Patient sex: M
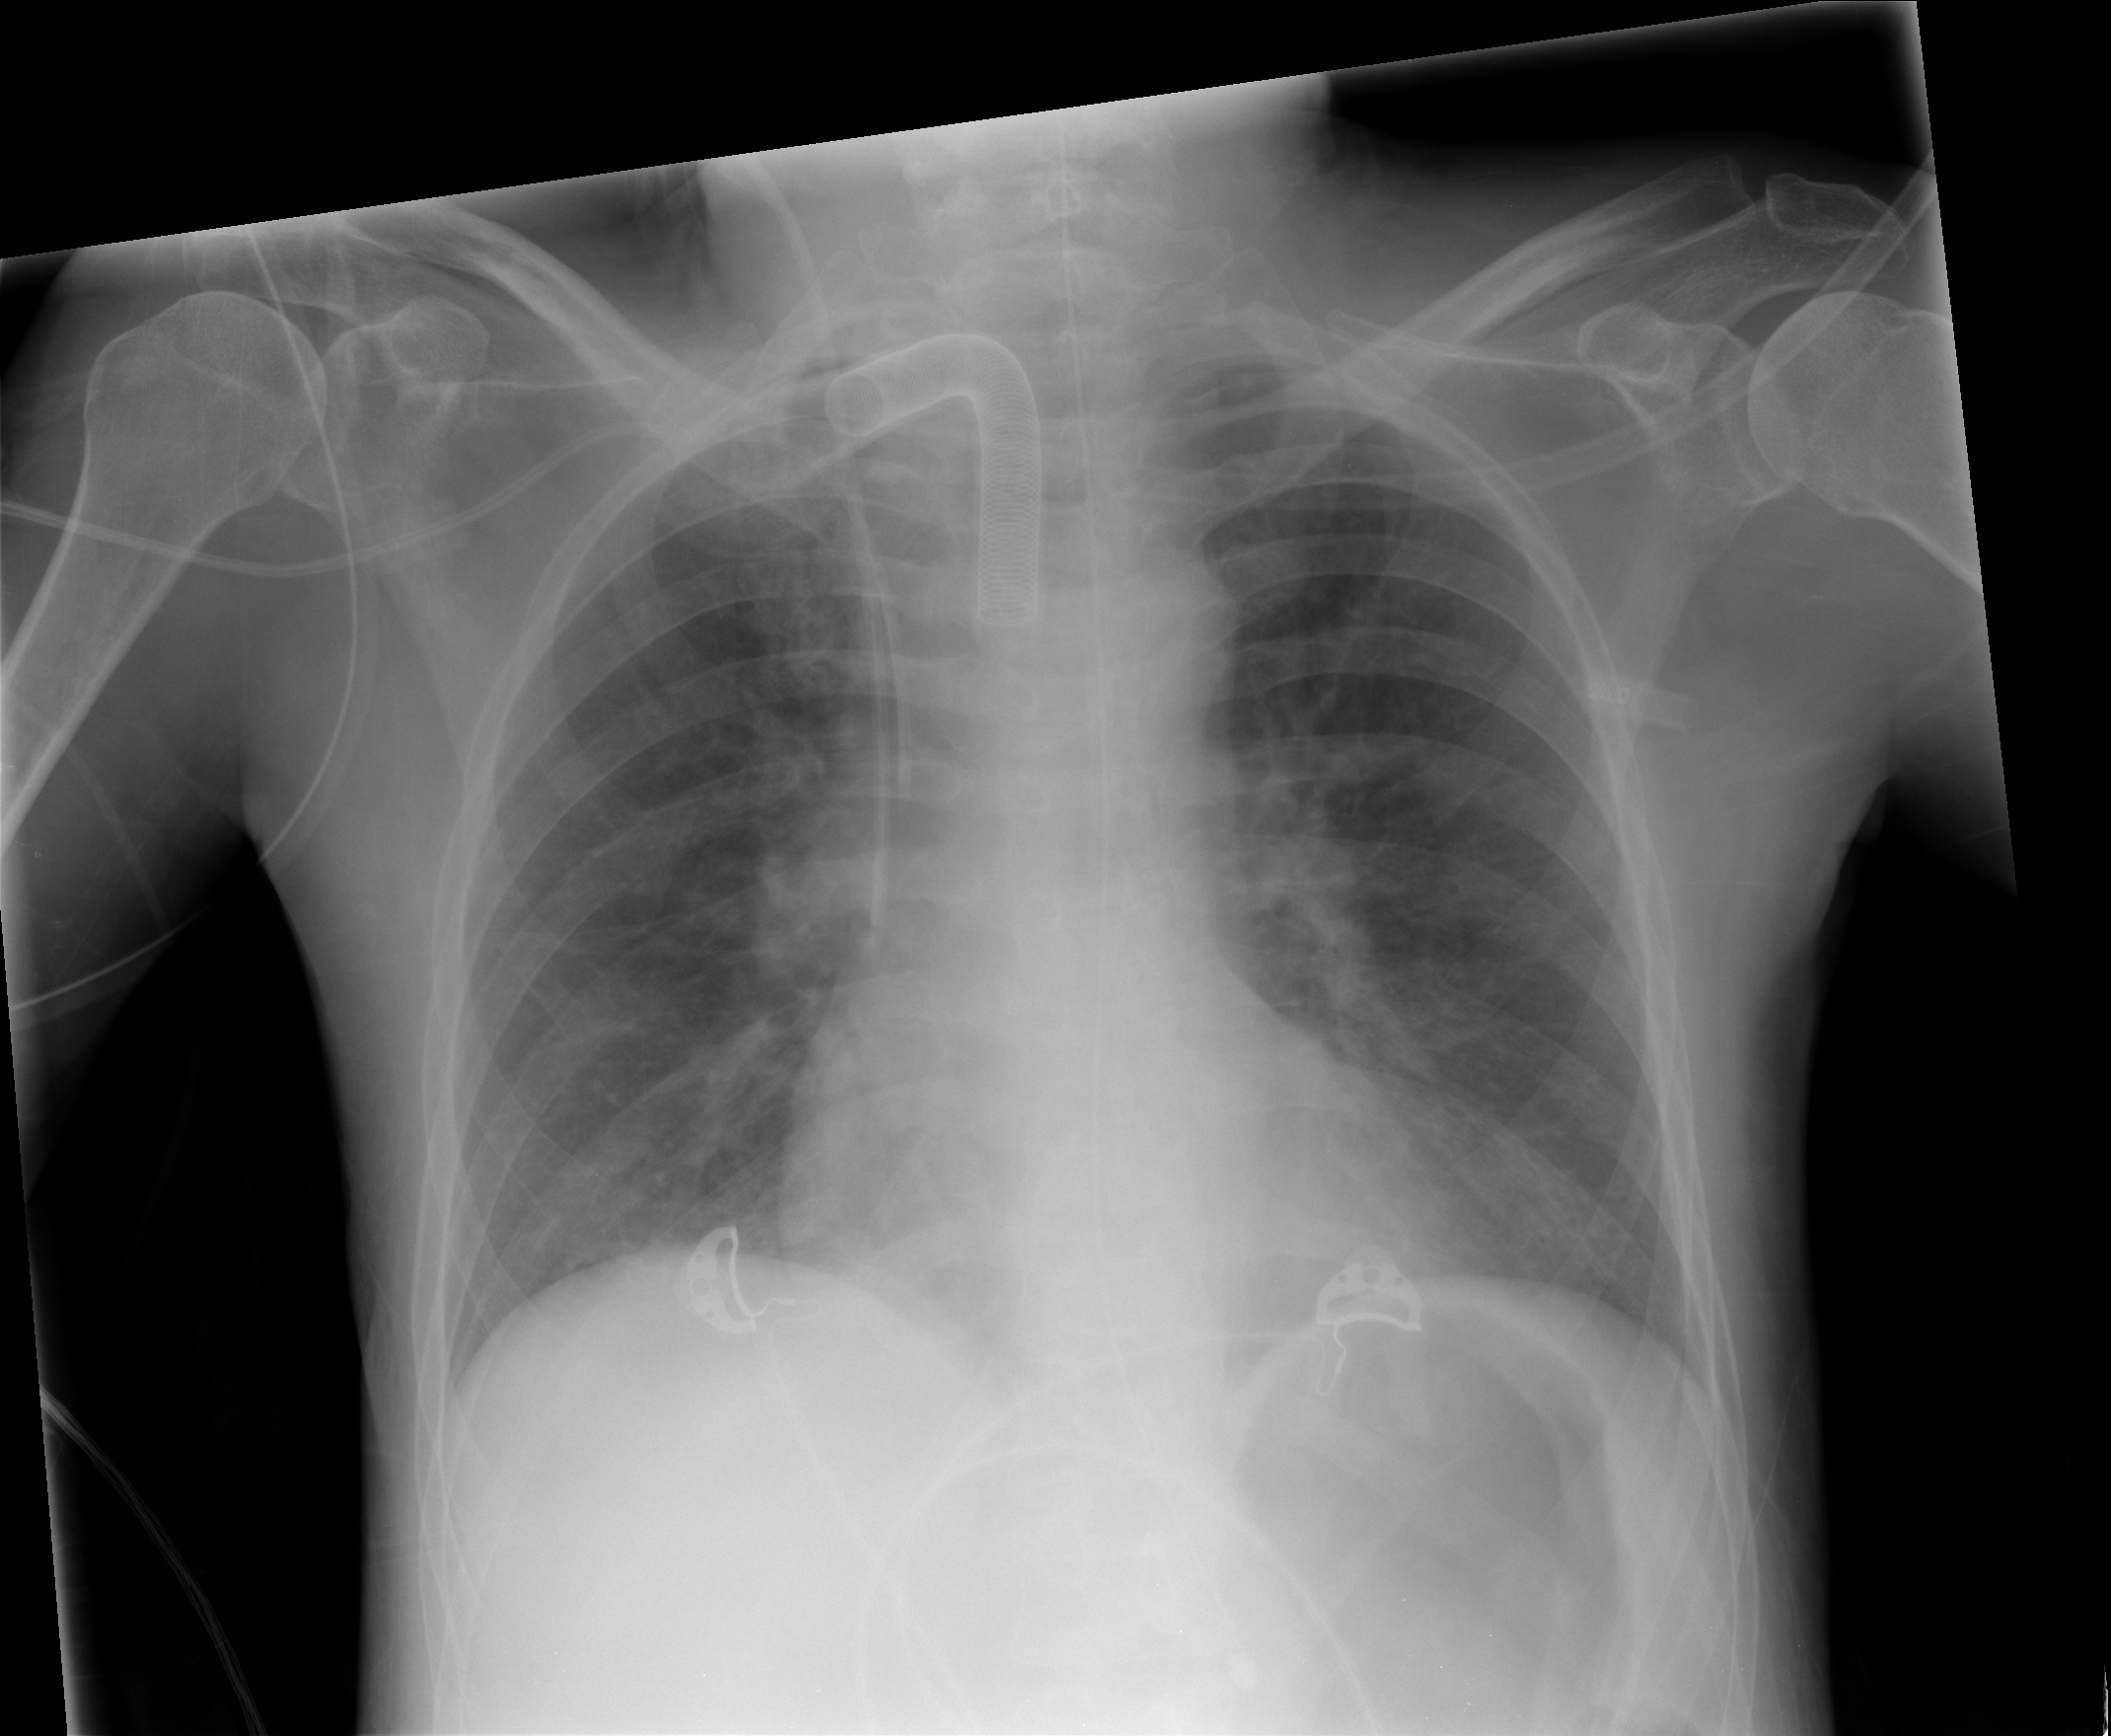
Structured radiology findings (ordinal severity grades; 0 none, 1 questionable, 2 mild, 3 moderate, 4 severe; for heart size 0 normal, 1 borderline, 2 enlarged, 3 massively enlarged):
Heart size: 2
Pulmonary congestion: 2
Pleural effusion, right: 0
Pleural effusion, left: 0
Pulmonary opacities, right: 1
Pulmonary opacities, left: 0
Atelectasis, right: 0
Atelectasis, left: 0